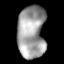
Tissue: lung
Cell type: Endothelial cells
Senescence score: 0.2137
Nuclear area (px): 1425
Mean DAPI intensity: 159.458